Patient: sex M, age 33
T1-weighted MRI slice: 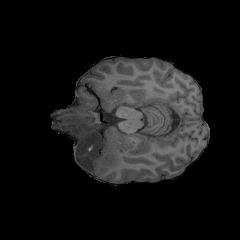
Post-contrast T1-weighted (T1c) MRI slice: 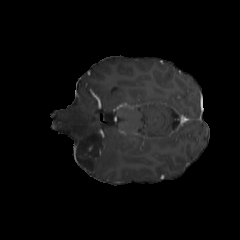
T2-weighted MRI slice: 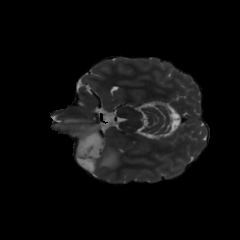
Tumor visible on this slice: yes
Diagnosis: Astrocytoma, IDH-mutant
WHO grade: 4